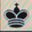
Piece: bK